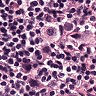
Metastatic tissue present: no